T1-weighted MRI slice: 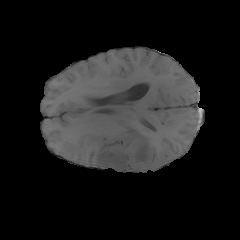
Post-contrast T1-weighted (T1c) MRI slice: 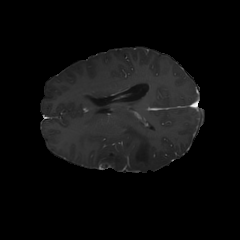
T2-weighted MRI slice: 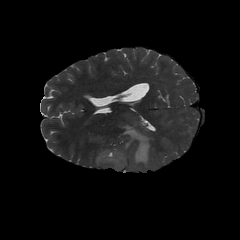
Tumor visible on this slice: yes